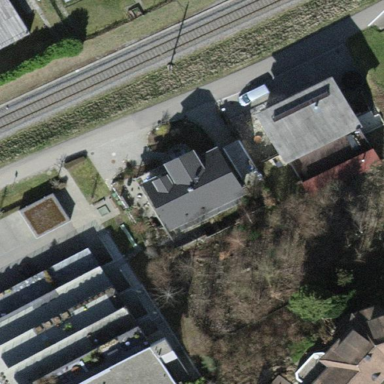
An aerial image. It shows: Simple and straightforward house.